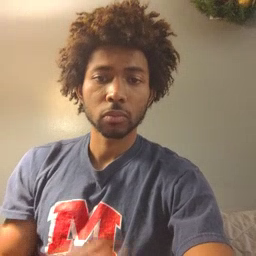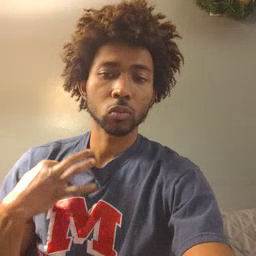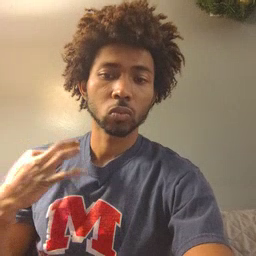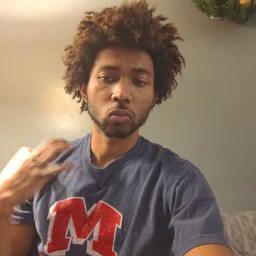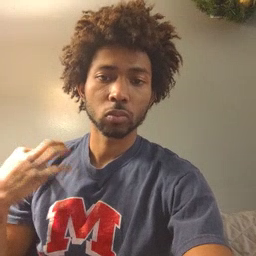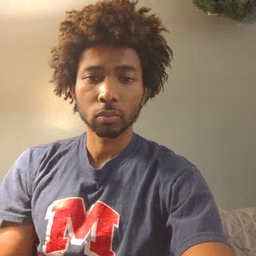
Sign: shirt